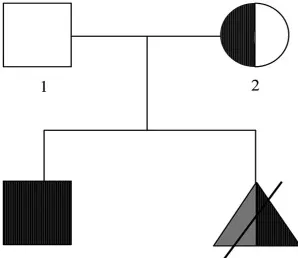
(A) Pedigree of the Chinese family. The fully filled symbol in black indicates those affected by Duchenne muscular dystrophy (DMD), and the open symbol indicates those unaffected; the filled semicircle represents asymptomatic carriers. Squares represent male, circles represent female, specifically, triangle represents the labor-inducted fetus:the proband with 46,XX testicular DSD (filled in grey) and DMD gene mutation (filled in black).
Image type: pathology (giemsa)